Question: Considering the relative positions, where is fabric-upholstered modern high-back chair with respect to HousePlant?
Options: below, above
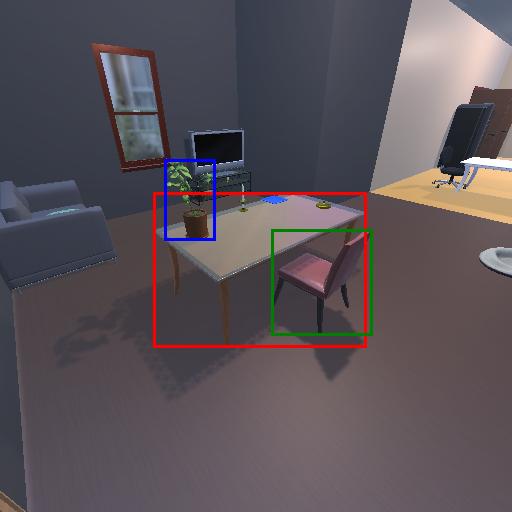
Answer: below